Question: I'm trying to hide and show view #1 in the following picture based on whether the button is clicked using Autolayout. Anyone know how to do this?
I tried setting two NSLayoutConstraints for view #2, one where it is tied to the top of the superview of view #1 and view #2 and one where it is tied to the bottom of view #1, and then alter the priority of the NSLayoutConstraints to hide view #1, but that didn't seem to do anything.
Any advice would be appreciated. I'm mainly trying to do this in IB, but programatic solutions are welcome as well.
Pic for reference:

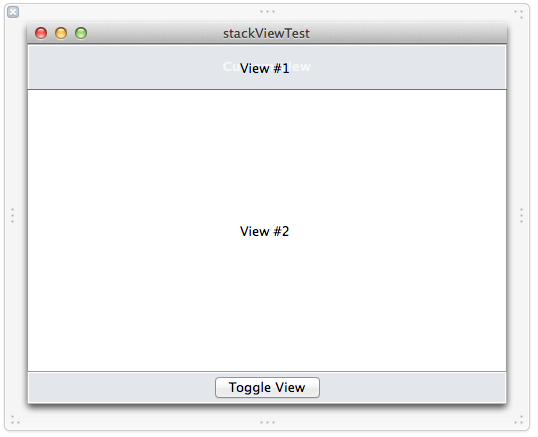
Answer: NSStackView is appropriate here. It automates creating constraints that tie its subviews to each other in stack.
Hiding a view does not change layout. It's still there, just isn't drawing.
If you were doing it without NSStackView, what you would do is change the constraints. Keep an instance variable, '_stackConstraints'. In one configuration, the stack constraints would be
'''
V:|-[0]-[view1(v1Height)]-0-[view2]-0-[view3(v3Height)]-0-|
'''
and in the other configuration
'''
V:|-[0]-[view2]-0-[view3(v3Height)]-0-|
'''
When you hit the button, do
'''
[[self view] removeConstraints:_stackConstraints];
_stackConstraints = <make other set of constraints>
[[self view] addConstraints:_stackConstraints];
'''